Question: I've been Googling this for 30mins but couldn't find an answer.
How can I print these characters myself? (I want to avoid using curses etc.)

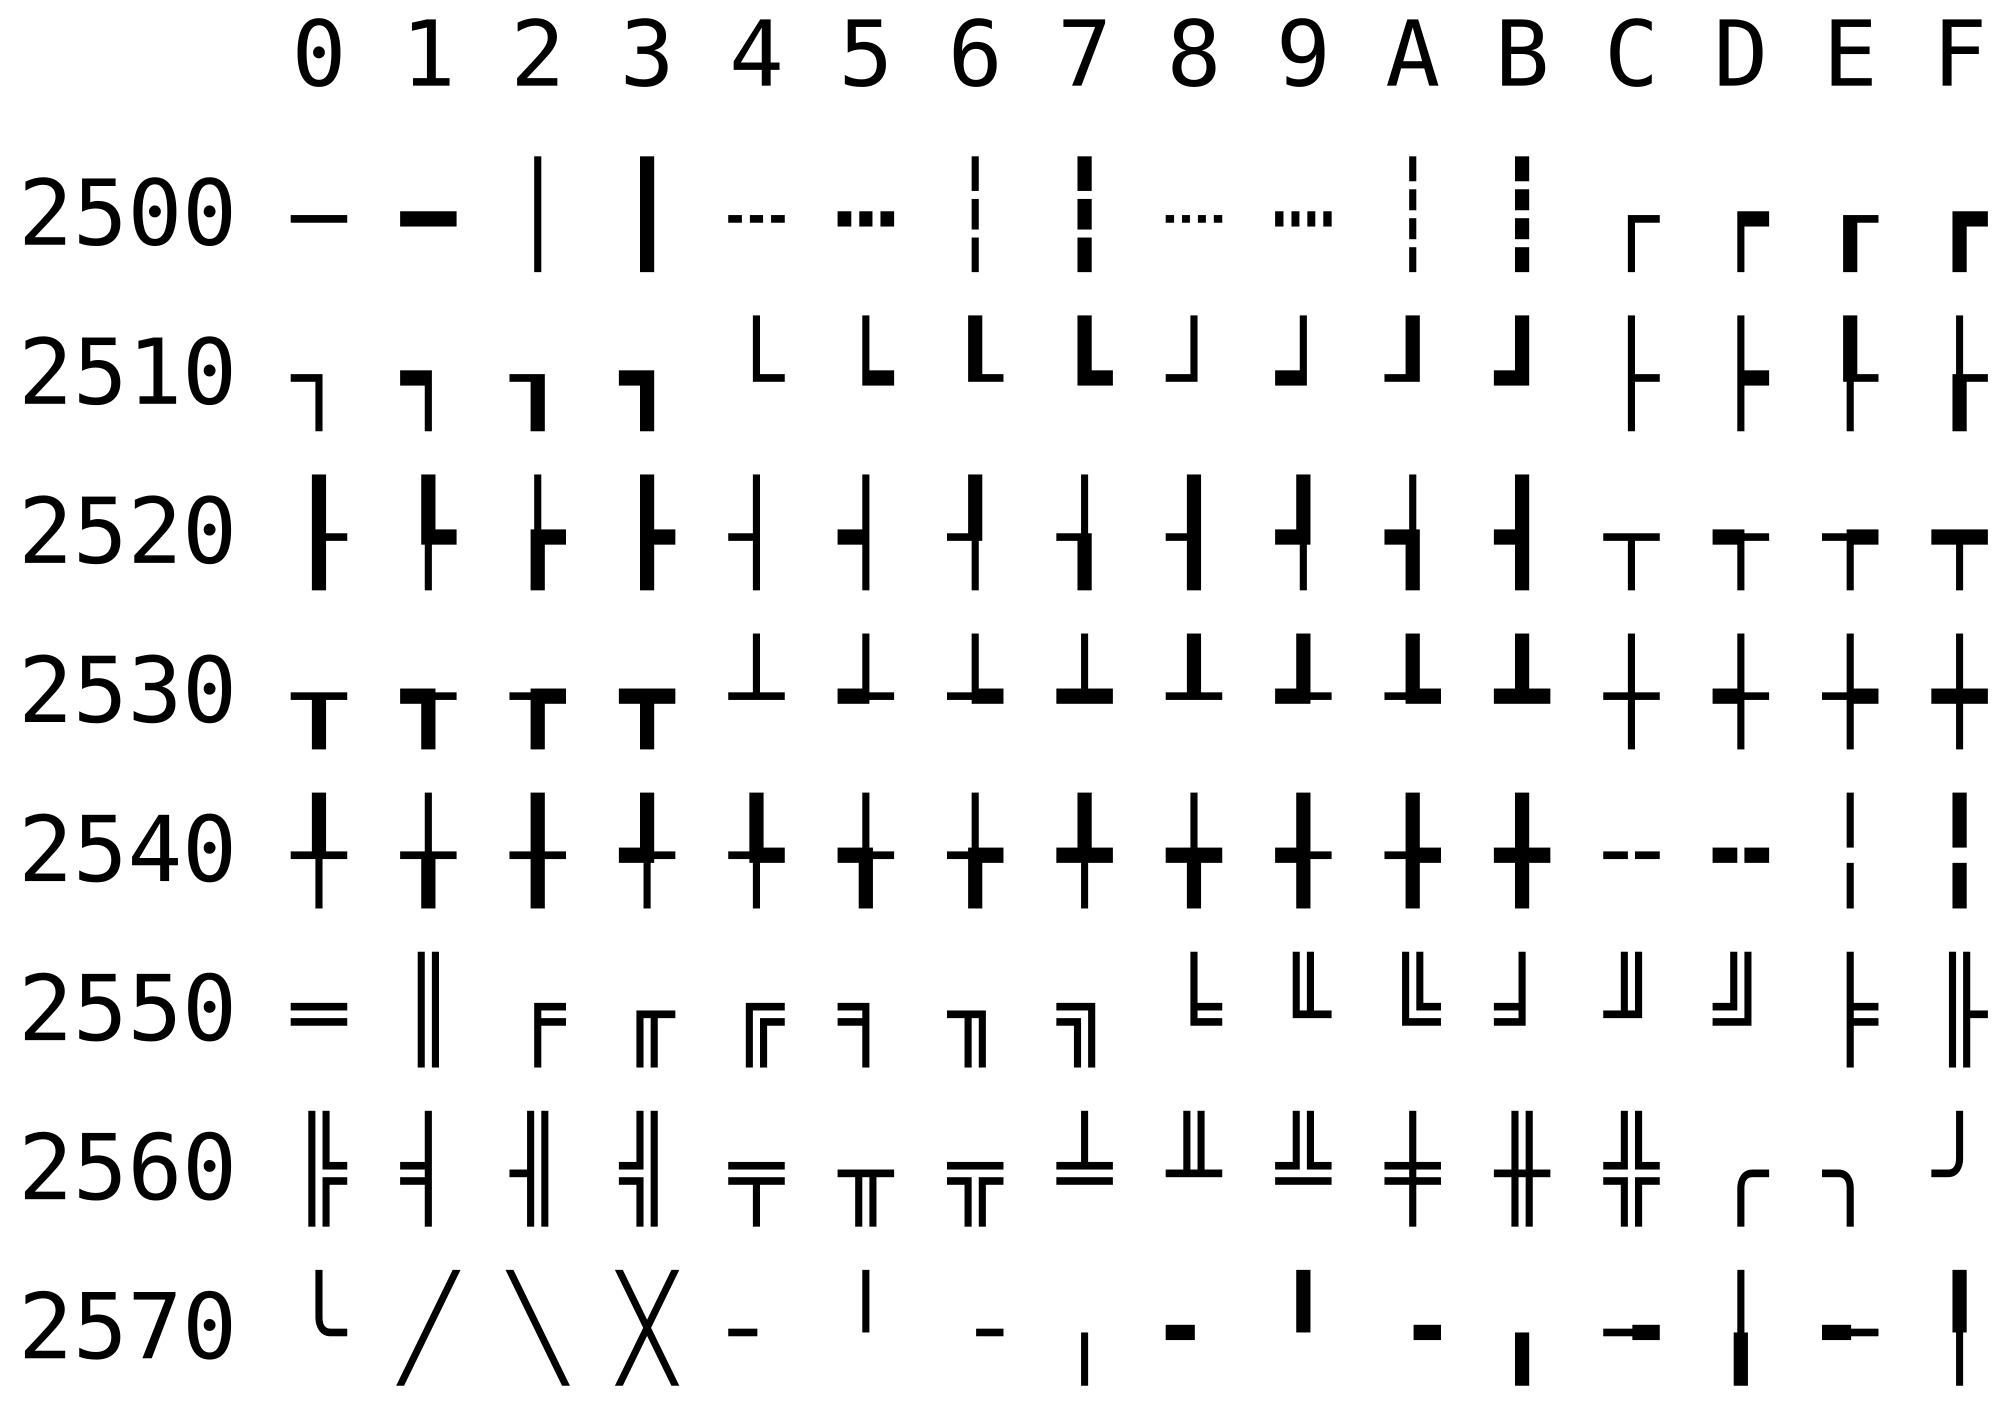
Answer: '''
>>> print u'-|+'
-|+
>>> for y in range(0x2500, 0x2580, 0x10):
print u' '.join(unichr(x) for x in range(y, y+0x10))
- - | | - - | | - - | | + + + +
+ + + + + + + + + + + + + + + +
+ + + + + + + + + + + + + + + +
+ + + + + + + + + + + + + + + +
+ + + + + + + + + + + + - - | |
- | + + + + + + + + + + + + + +
+ + + + + + + + + + + + + + + +
+ / \ X - | - | - | - | - | - |
'''
It helps that the table you put into the question had the Unicode numbers on the axes.